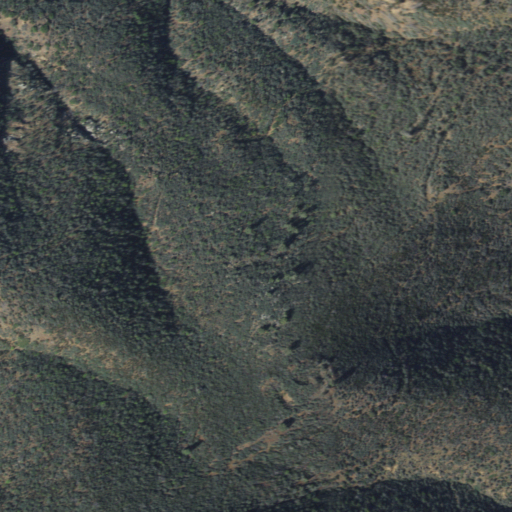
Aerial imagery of ridge(s) in Arizona named Bullfrog Ridge containing shrub and evergreen forest